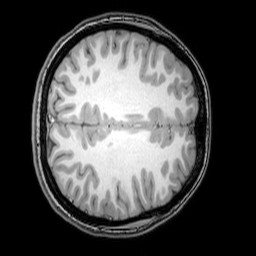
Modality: T1w
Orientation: axial
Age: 20
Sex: female
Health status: healthy
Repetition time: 0.081 s
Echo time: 0.037 s